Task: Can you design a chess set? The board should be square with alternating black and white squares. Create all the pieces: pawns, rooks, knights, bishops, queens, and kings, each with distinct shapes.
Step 5292:
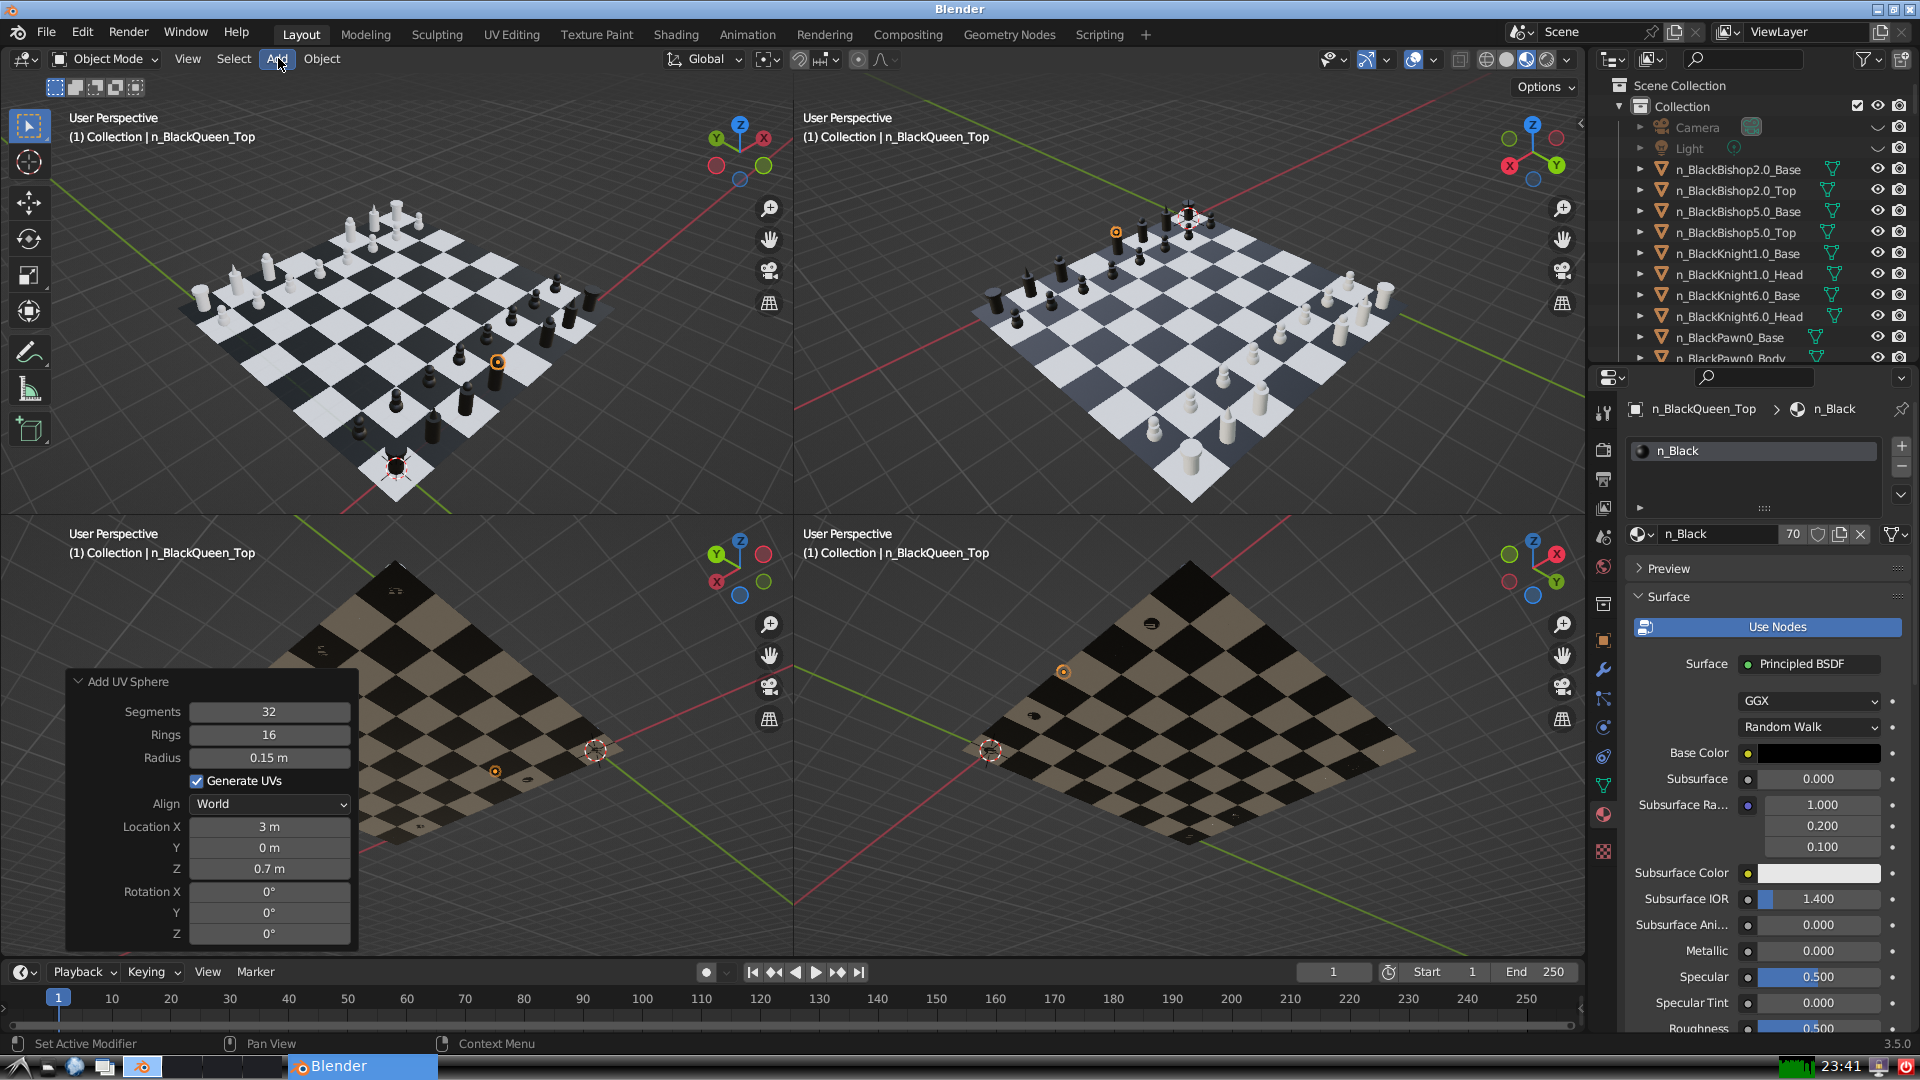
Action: click: no